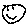
Label: smiley face